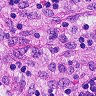
Metastatic tissue present: no